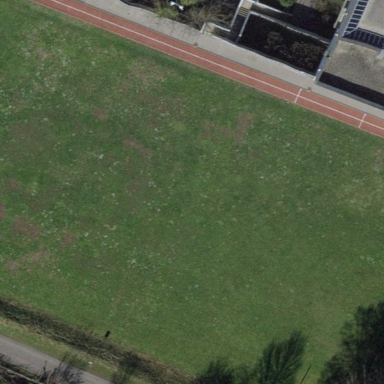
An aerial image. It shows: Soccer pitch designated for leisure and sports activities.